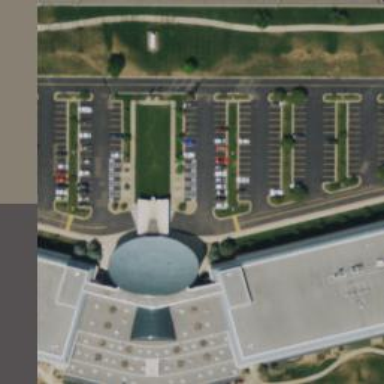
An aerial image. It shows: Parking space.